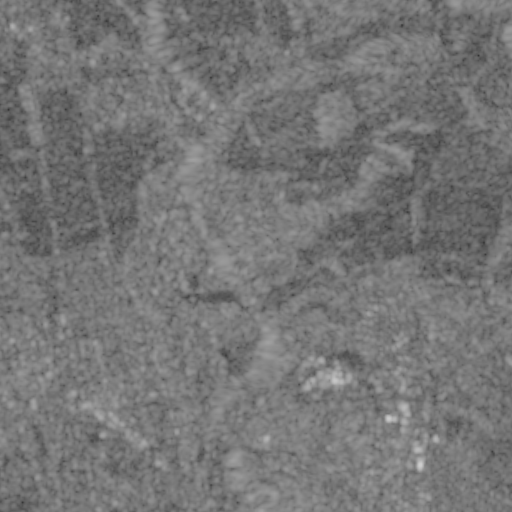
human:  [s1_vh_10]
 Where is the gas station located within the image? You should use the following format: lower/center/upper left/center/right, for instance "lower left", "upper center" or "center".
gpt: The gas station is located in the lower center of the image.
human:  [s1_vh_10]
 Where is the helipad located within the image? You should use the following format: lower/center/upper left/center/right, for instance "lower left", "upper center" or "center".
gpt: The helipad is located in the lower center of the image.
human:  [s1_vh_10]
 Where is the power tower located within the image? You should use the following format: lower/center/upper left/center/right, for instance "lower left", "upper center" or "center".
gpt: The power tower is located in the upper left of the image.
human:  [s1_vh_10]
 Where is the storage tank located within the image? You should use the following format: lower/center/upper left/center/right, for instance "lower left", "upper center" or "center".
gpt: The storage tank is located in the lower right of the image.
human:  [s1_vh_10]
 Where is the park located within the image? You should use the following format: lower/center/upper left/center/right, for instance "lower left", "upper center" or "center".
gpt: There is no park in the image.

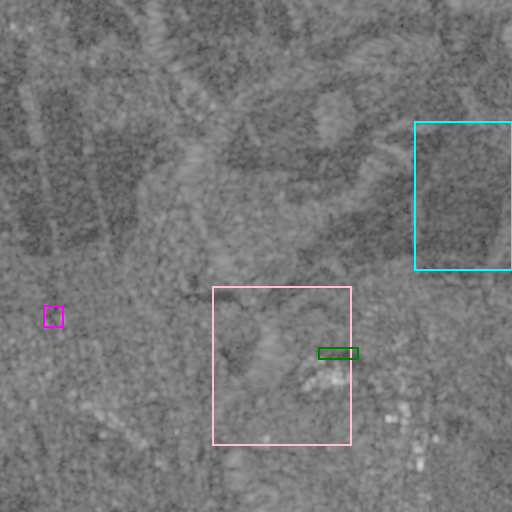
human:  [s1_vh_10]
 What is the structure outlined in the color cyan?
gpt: The structure outlined in cyan is a crop field.
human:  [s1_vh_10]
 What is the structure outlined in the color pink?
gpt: The structure outlined in pink is a park.
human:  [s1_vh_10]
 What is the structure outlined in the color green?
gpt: The structure outlined in green is a parking lot.
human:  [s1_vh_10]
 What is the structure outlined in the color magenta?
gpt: The structure outlined in magenta is a power substation.
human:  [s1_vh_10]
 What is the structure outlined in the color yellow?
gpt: There is no yellow outline.